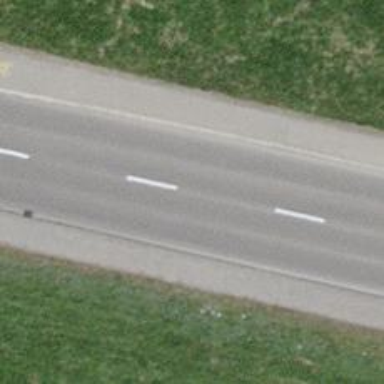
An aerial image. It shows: Primary highway with asphalt surface. There are sidewalks on both sides of the road.